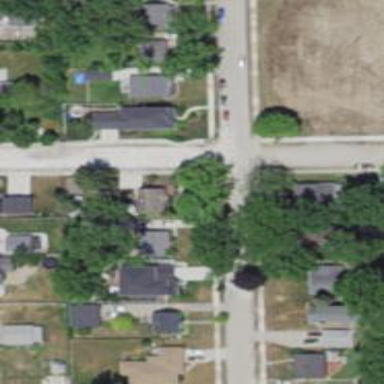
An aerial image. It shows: Residential road.